Question: I have a problem with excel. I inserted an image for reference.
I Need to replace the text in the D1 cell, where the text matches any of the id's in column A, and I need to replace that with the correspondent text contained in column B for each id.

I have a code to replace the id's in the D1 cell, but the problem is that some of the text exceeds the 255 characters and it gives me a "Type mismatch (Error 13)" error. The code looks something like this:
'''
Sub ReplaceText()
For i = 2 To LastRow
id = Range("A" & i).Value
textToReplace = Range("B" & i).Value
Worksheets("Sheet1").Columns("D:Z").Replace What:=id, Replacement:=textToReplace, LookAt:= _
xlPart, SearchOrder:=xlByRows, MatchCase:=False, SearchFormat:=False, _
ReplaceFormat:=False
Next i
End Sub
'''
I would like to know if there is something I can do to be able to insert text longer than 255 characters.
Thank you very much!
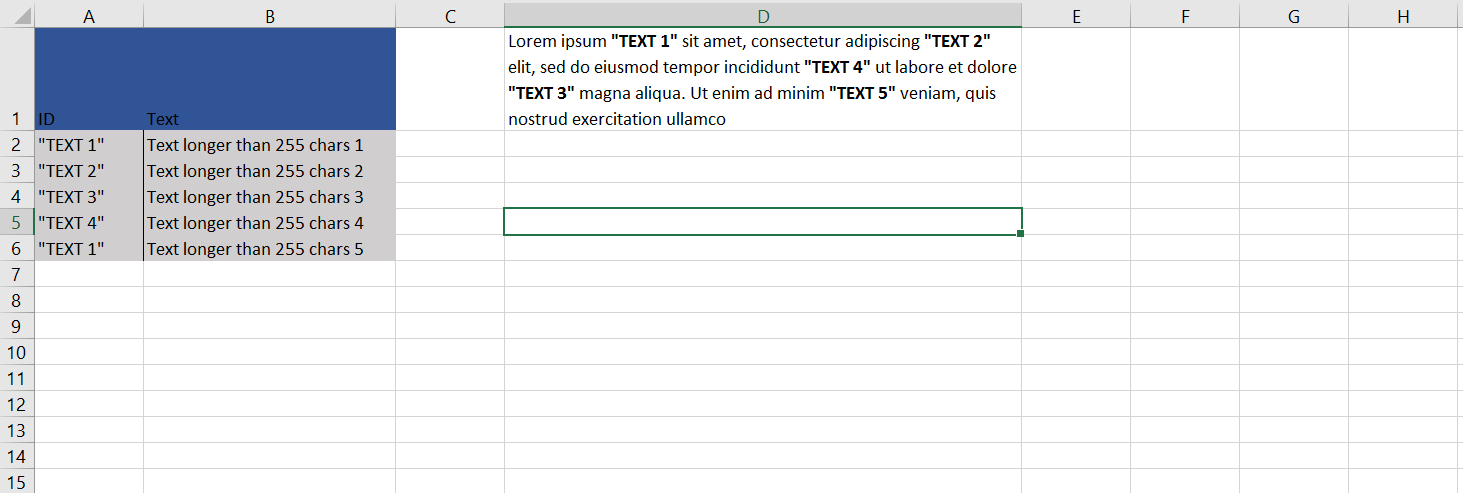
Answer: To work around this, replace your strings in segments of < 256 characters, like this
'''
Option Explicit ' first line in Module
Sub ReplaceText()
Dim lastRow As Long, i As Long
Dim ID As String, TextToReplace As String, Text As String
Dim Mark As String, MaxLen As Long
Dim SearchRange As Range
MaxLen = 200
' Choose a character for Mark that is not in your data,
' and is not a special char: ~?*
Mark = "@"
lastRow = 6 ' set this to suit
Set SearchRange = Worksheets("Sheet3").Columns("D:Z")
For i = 2 To lastRow
ID = Range("A" & i).Value
TextToReplace = Range("B" & i).Value
If ID <> vbNullString Then
Do
Text = Left$(TextToReplace, MaxLen) & Mark
' Terminate the loop when all of TextToReplace has been processed
If Text = Mark Then Text = vbNullString
TextToReplace = Mid$(TextToReplace, MaxLen + 1)
SearchRange.Replace _
What:=ID, _
Replacement:=Text, _
LookAt:=xlPart, _
SearchOrder:=xlByRows, _
MatchCase:=False, _
SearchFormat:=False, _
ReplaceFormat:=False
ID = Mark
Loop Until Text = vbNullString
End If
Next i
End Sub
'''